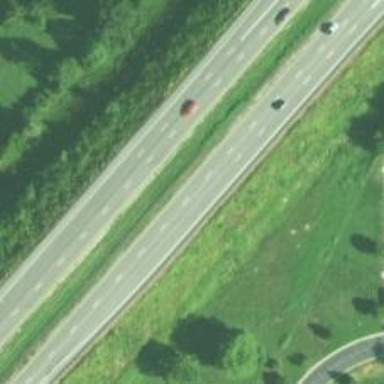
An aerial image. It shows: Motorway junction.